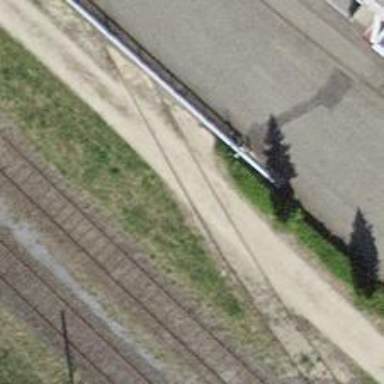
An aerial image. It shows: Level crossing along the railway.